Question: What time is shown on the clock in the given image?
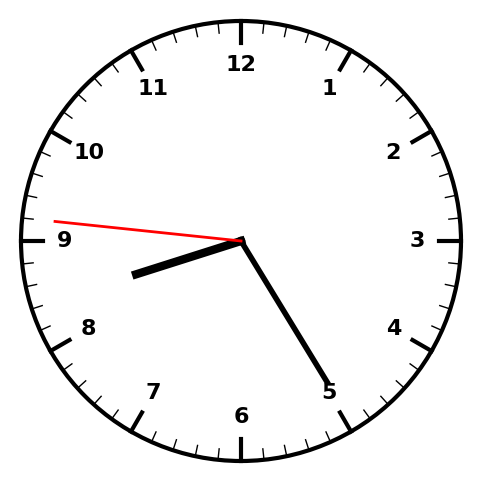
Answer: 08:24:46